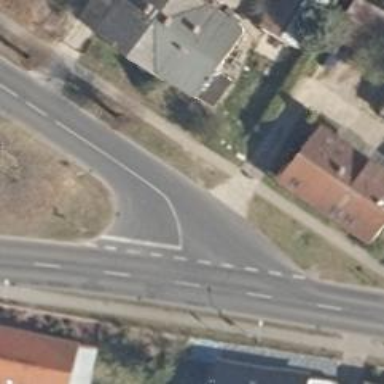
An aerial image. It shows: Secondary road with asphalt surface. There is sidewalk on the left side.